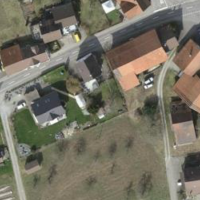
EUNIS habitat code: 54
Species observed at this site:
Bellis perennis